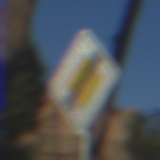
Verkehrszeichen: EndeVorfahrtsstrasse
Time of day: MorningAfternoon
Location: Outdoor (Suburban)
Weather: Clear
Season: NotSpecified
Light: Natural